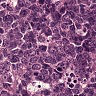
Metastatic tissue present: no